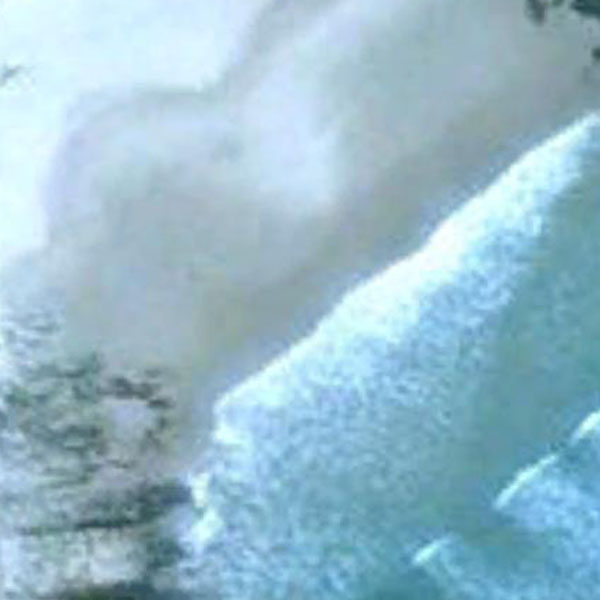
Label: Beach